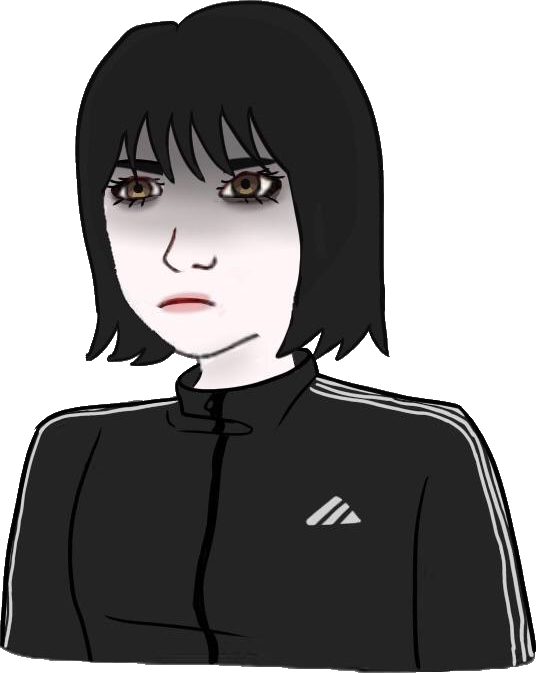
Label: 5_Doomer_Girl